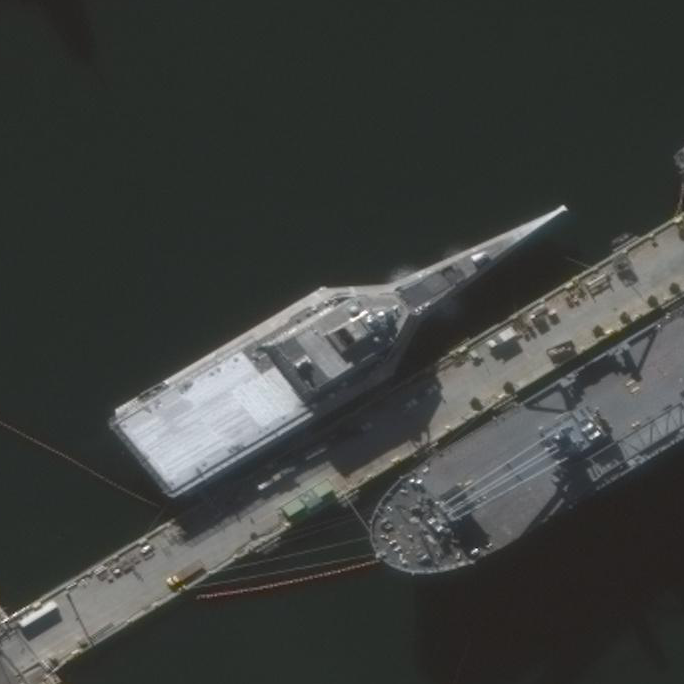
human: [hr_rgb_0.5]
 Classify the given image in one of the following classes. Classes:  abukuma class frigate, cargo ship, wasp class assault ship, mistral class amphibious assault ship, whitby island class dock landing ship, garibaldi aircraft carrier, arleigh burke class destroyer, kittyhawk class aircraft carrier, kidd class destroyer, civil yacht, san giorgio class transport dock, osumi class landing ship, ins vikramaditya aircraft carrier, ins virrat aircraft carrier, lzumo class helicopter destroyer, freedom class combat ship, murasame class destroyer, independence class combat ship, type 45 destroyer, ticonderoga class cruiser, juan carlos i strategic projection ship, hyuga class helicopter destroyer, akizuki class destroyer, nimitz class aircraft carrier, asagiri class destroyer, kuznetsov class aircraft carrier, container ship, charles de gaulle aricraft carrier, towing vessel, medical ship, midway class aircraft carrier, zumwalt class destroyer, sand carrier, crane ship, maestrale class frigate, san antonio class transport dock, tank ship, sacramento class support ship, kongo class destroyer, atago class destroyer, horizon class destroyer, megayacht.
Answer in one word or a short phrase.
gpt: Independence class combat ship